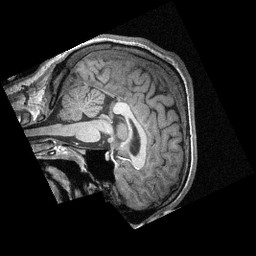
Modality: T1w
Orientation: sagittal
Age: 26
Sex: male